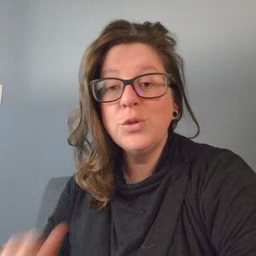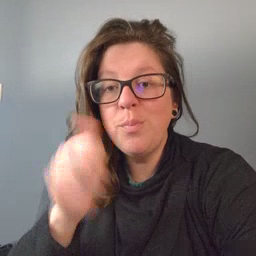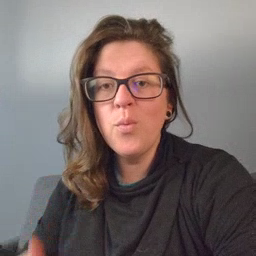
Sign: tomorrow